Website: macys
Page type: review-order
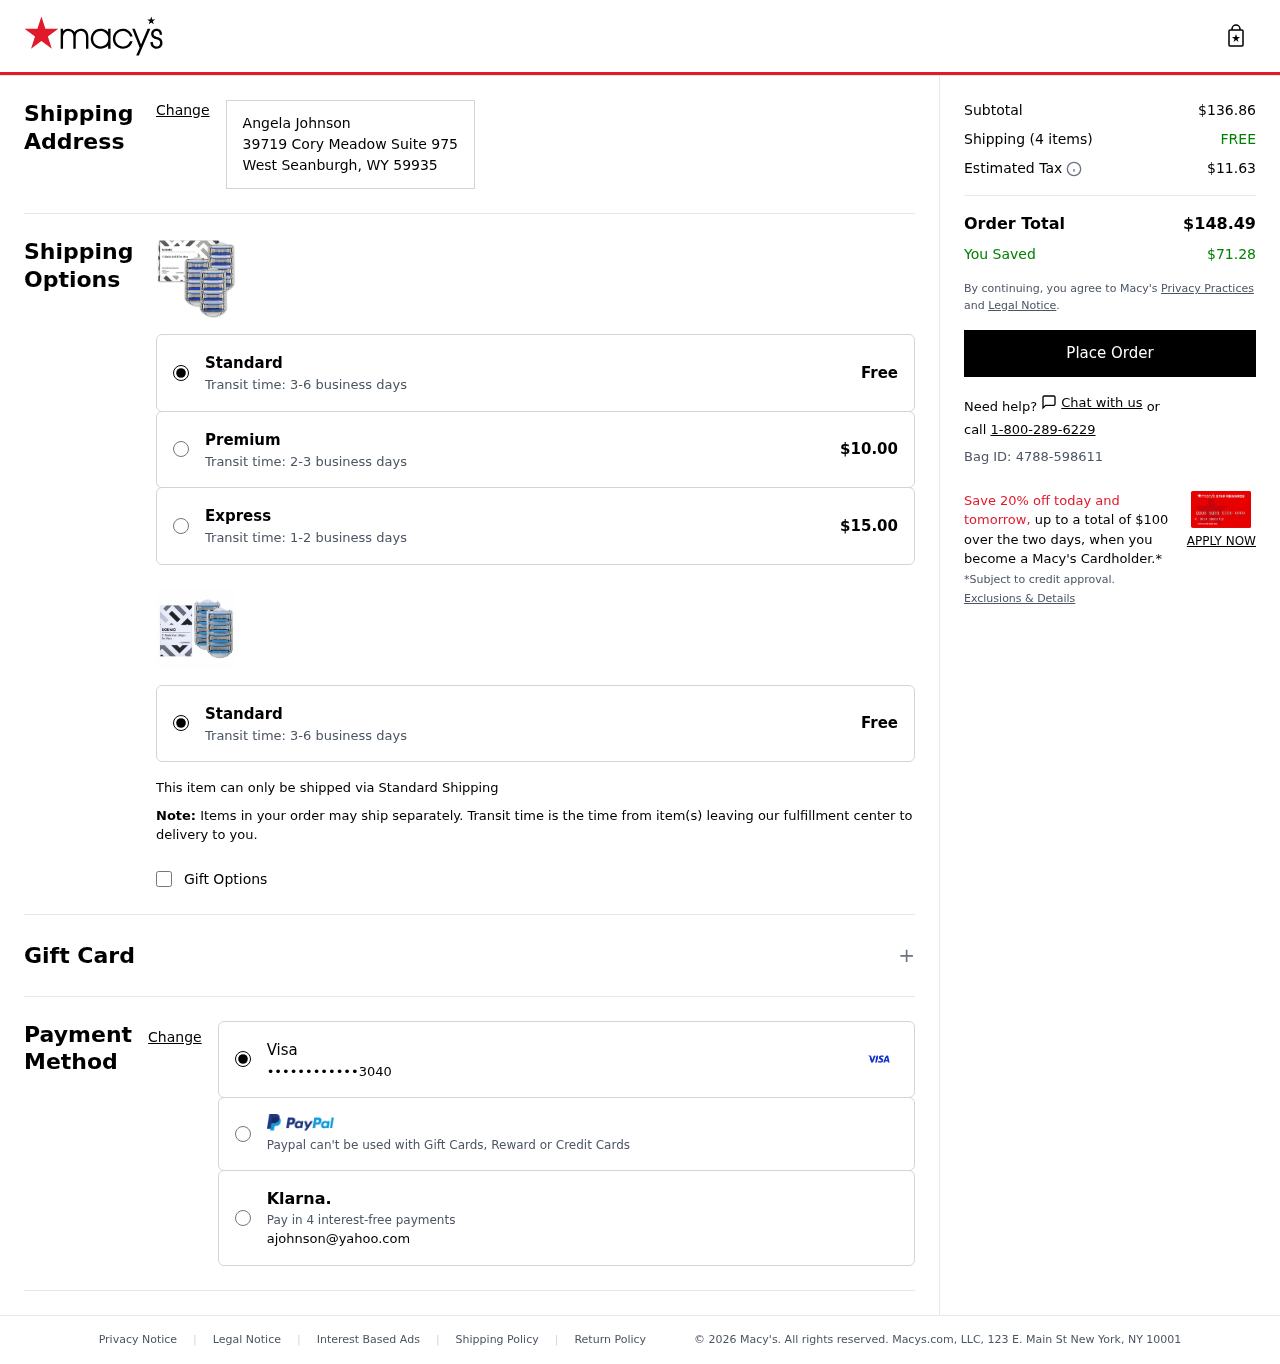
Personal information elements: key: PII_CARD_LAST4
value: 3040
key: PII_CARD_TYPE
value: Visa
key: PII_CITY
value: West Seanburgh
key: PII_EMAIL
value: ajohnson@yahoo.com
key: PII_FULLNAME
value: Angela Johnson
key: PII_POSTCODE
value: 59935
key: PII_STATE_ABBR
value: WY
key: PII_STREET
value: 39719 Cory Meadow Suite 975
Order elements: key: ORDER_SUBTOTAL
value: $136.86
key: ORDER_NUM_ITEMS
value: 4
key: ORDER_SHIPPING_COST
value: FREE
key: ORDER_TAX
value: $11.63
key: ORDER_TOTAL
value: $148.49
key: ORDER_SAVINGS
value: $71.28
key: ORDER_BAG_ID
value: Bag ID: 4788-598611